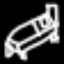
Label: bed